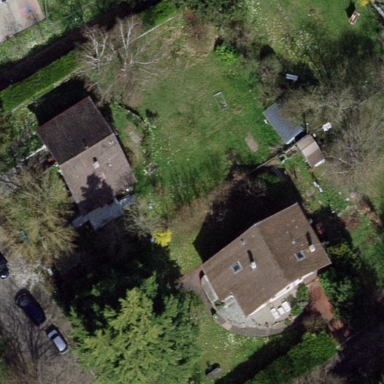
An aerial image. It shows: Garden enclosed by fence.